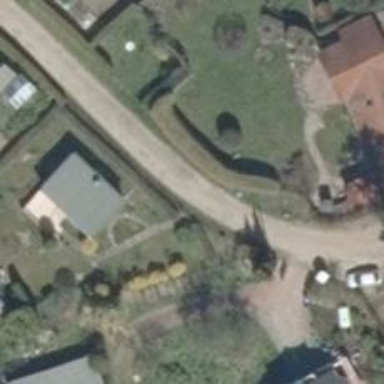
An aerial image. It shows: Residential road with gravel surface of grade 3 tracktype.